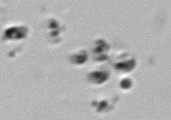
Label: Phaeocystis